Field crop: maize
Growth stage: 2
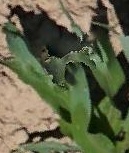
Species: maize